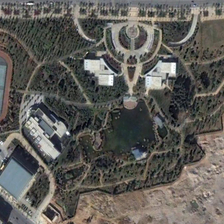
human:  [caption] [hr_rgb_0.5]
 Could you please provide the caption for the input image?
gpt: many green trees and a pon are in a park near a road .

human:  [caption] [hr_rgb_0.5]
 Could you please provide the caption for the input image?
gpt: many green trees and a pon are in a park near a road .

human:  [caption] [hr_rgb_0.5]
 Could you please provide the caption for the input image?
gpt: many green trees and a pon are in a park near a road .

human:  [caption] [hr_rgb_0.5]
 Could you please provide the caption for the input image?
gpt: many green trees and a pon are in a park near a road .

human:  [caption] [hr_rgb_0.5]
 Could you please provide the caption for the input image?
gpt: many green trees and a pon are in a park near a road .